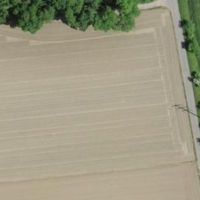
EUNIS habitat code: 52
Species observed at this site:
Plantago major